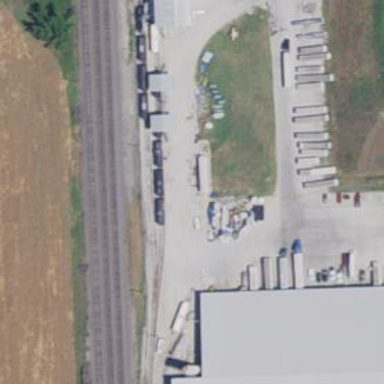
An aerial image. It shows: Rail spur service.